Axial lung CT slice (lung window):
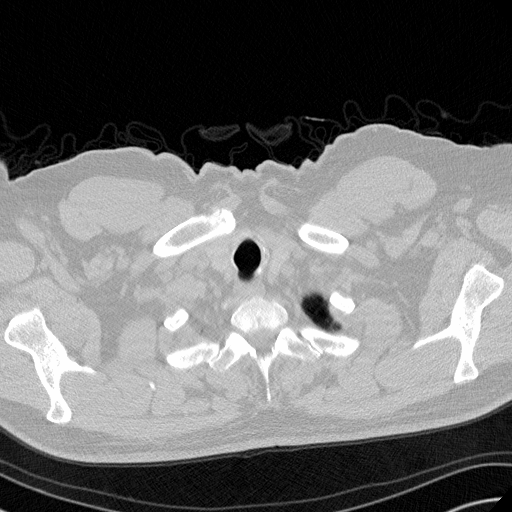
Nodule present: no